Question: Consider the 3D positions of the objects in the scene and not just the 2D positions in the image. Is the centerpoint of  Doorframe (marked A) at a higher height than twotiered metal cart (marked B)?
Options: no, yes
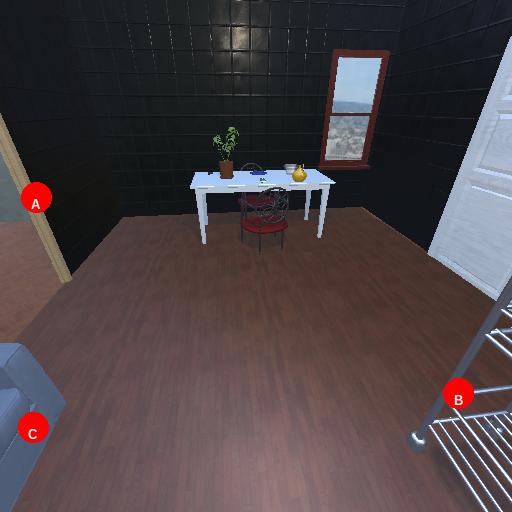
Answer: no